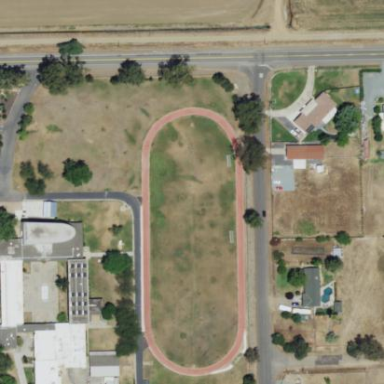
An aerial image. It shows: Track in leisure land.